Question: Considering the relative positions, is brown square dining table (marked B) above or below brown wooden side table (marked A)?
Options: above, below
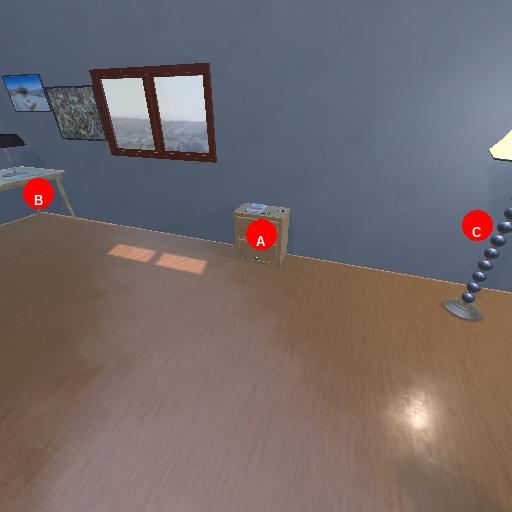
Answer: above